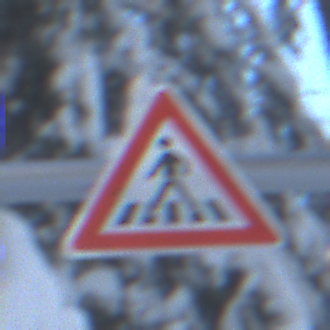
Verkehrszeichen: FussgaengerueberwegRechts
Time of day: MorningAfternoon
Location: Outdoor (Nature)
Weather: Clear
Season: Winter
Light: Natural